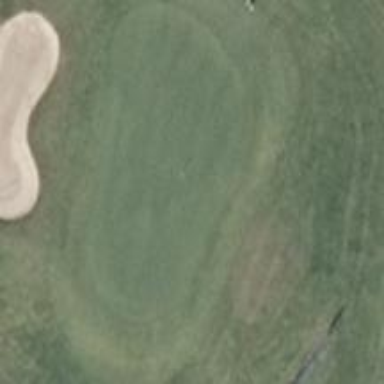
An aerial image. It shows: Golf green.